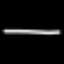
Label: line